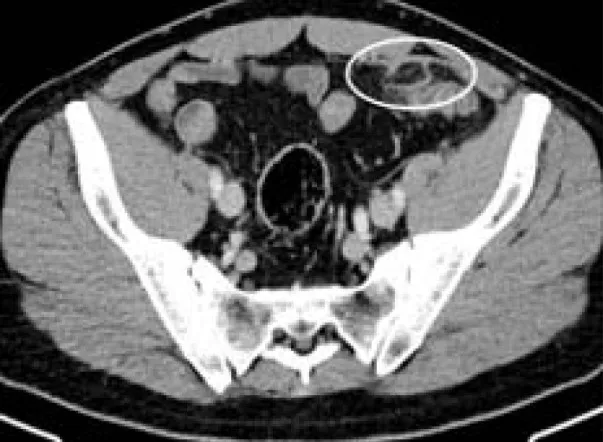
Contrast enhanced axial abdominal CT demonstrating primary epiploic appendagitis adjacent to the sigmoid colon 7 months prior to presentation.
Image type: radiology (ct)